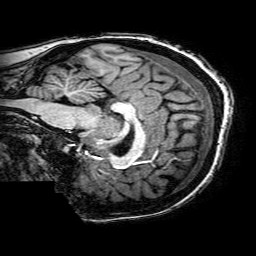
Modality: T1w
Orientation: sagittal